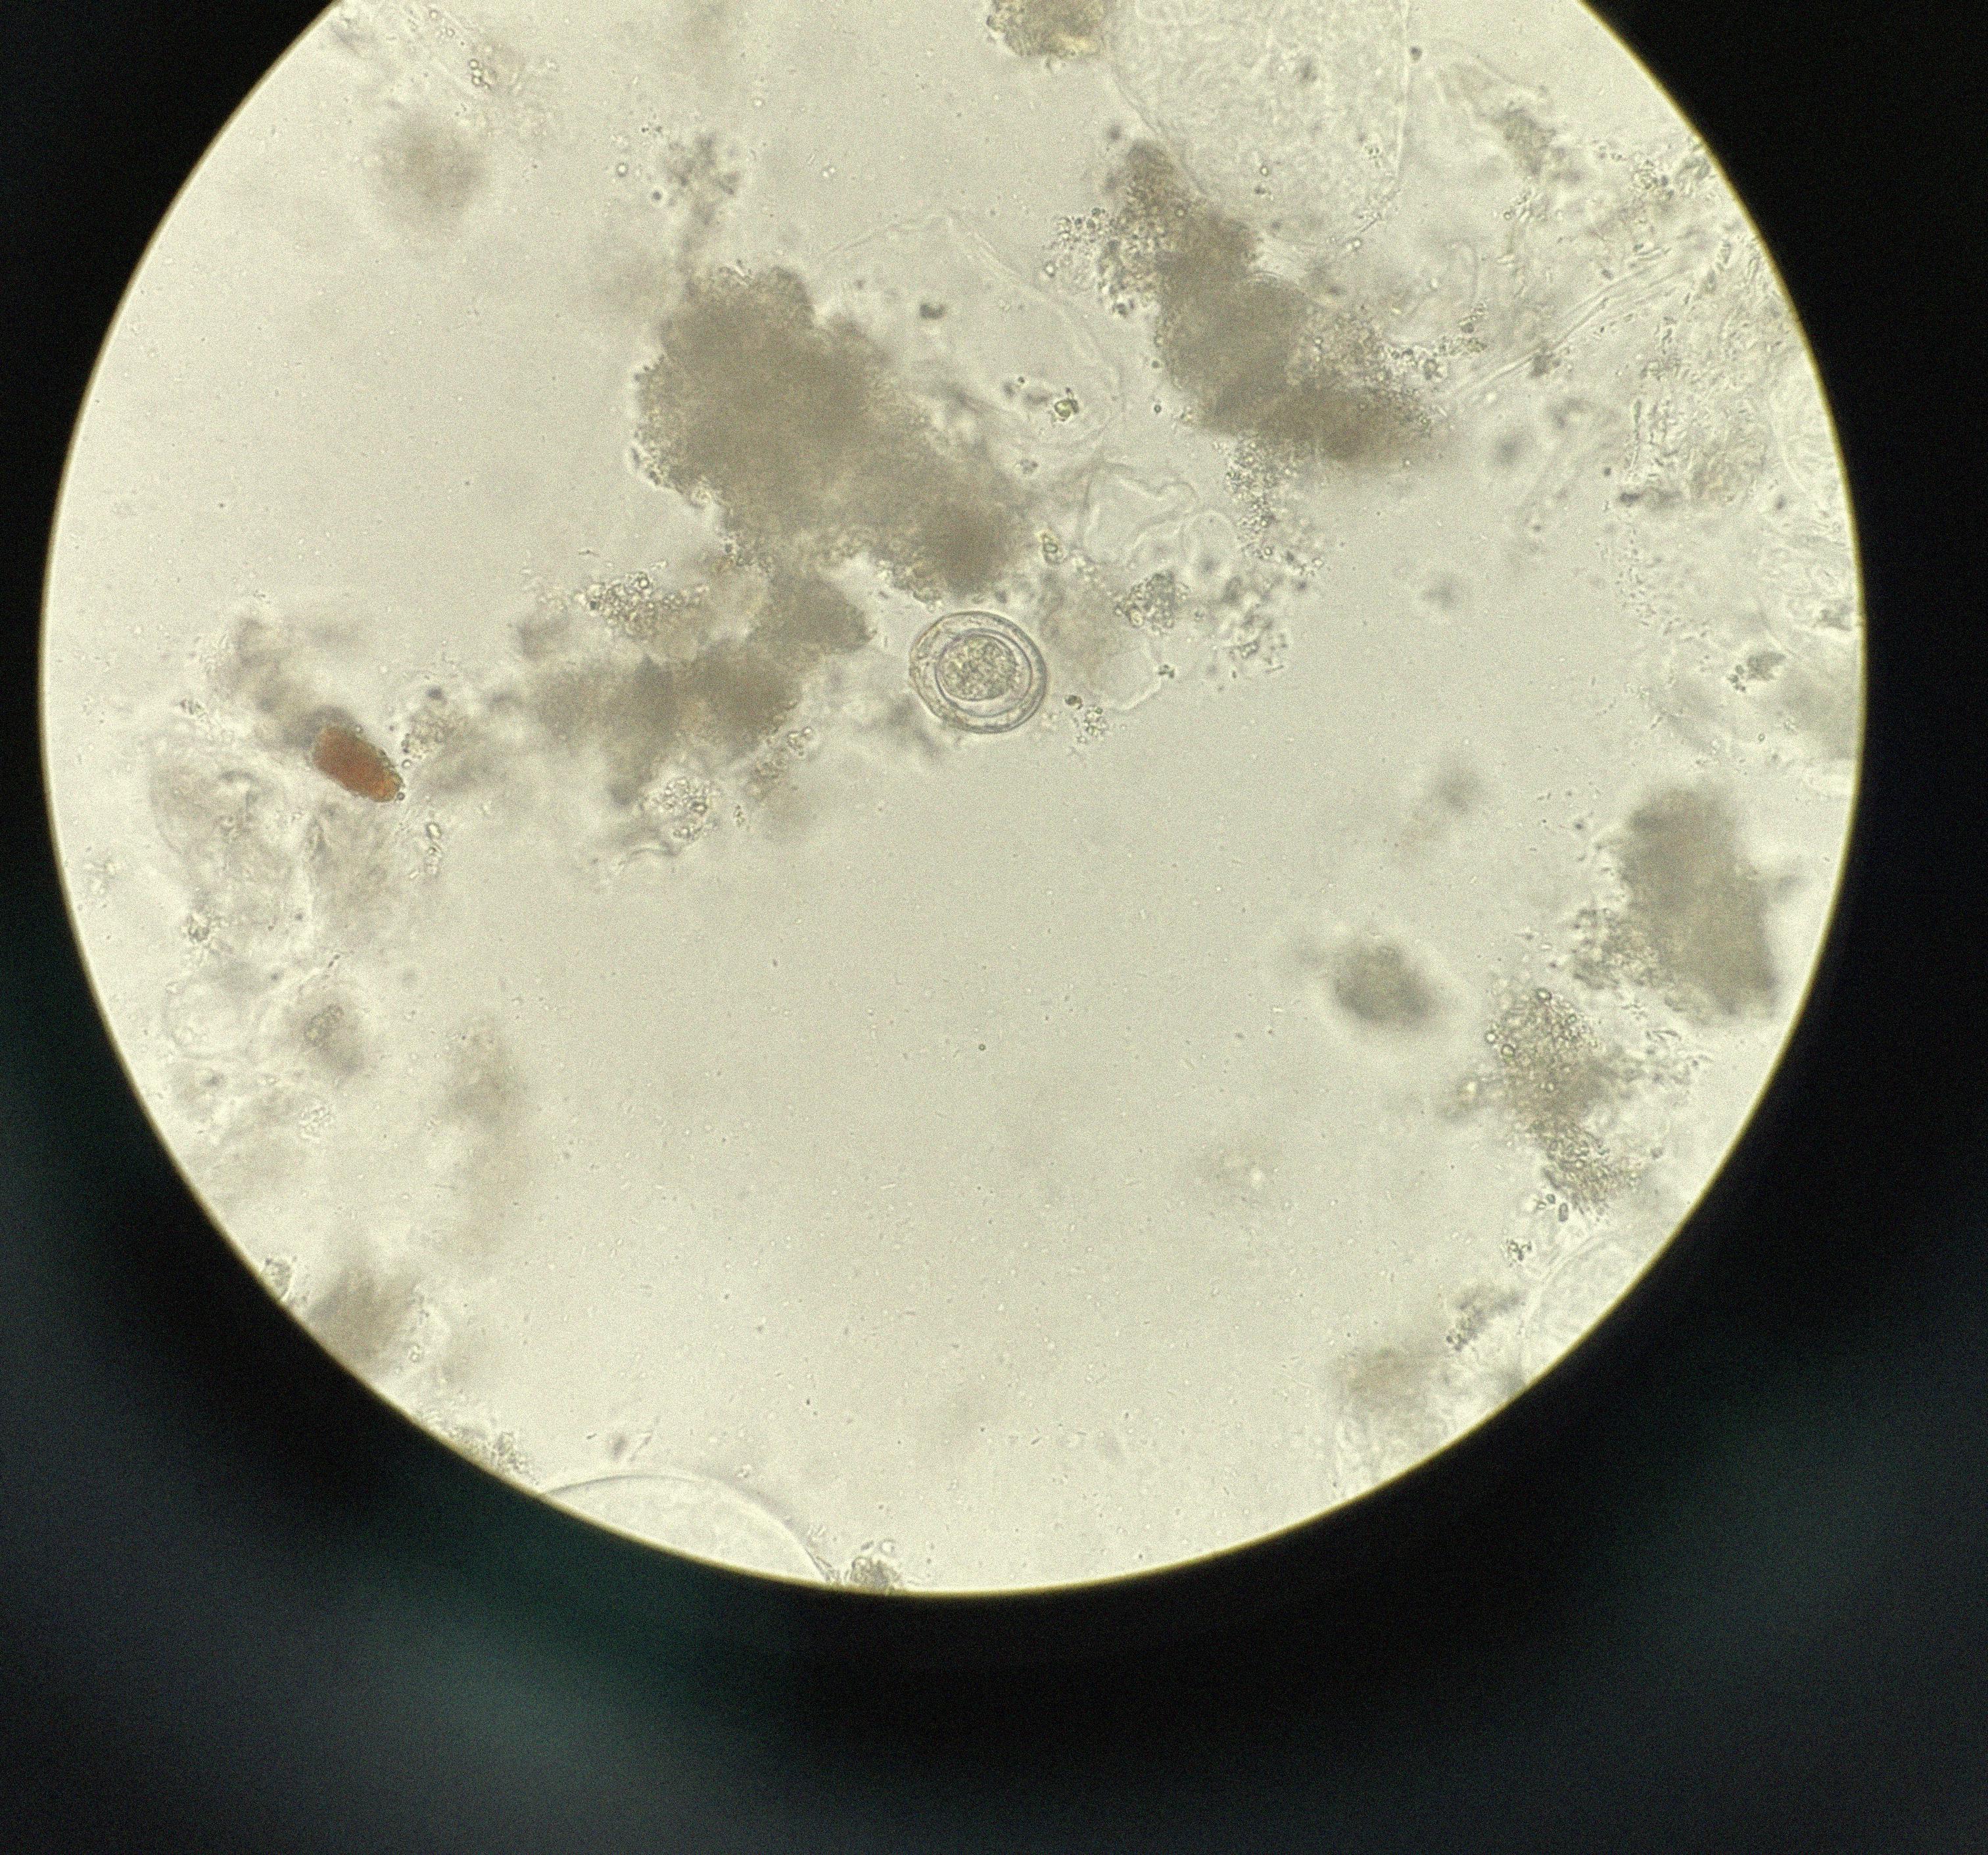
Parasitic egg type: Hymenolepis nana